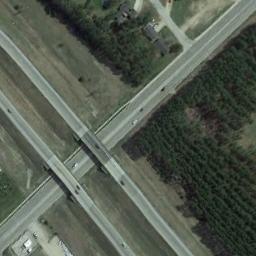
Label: overpass